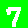
Digit: 7